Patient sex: M
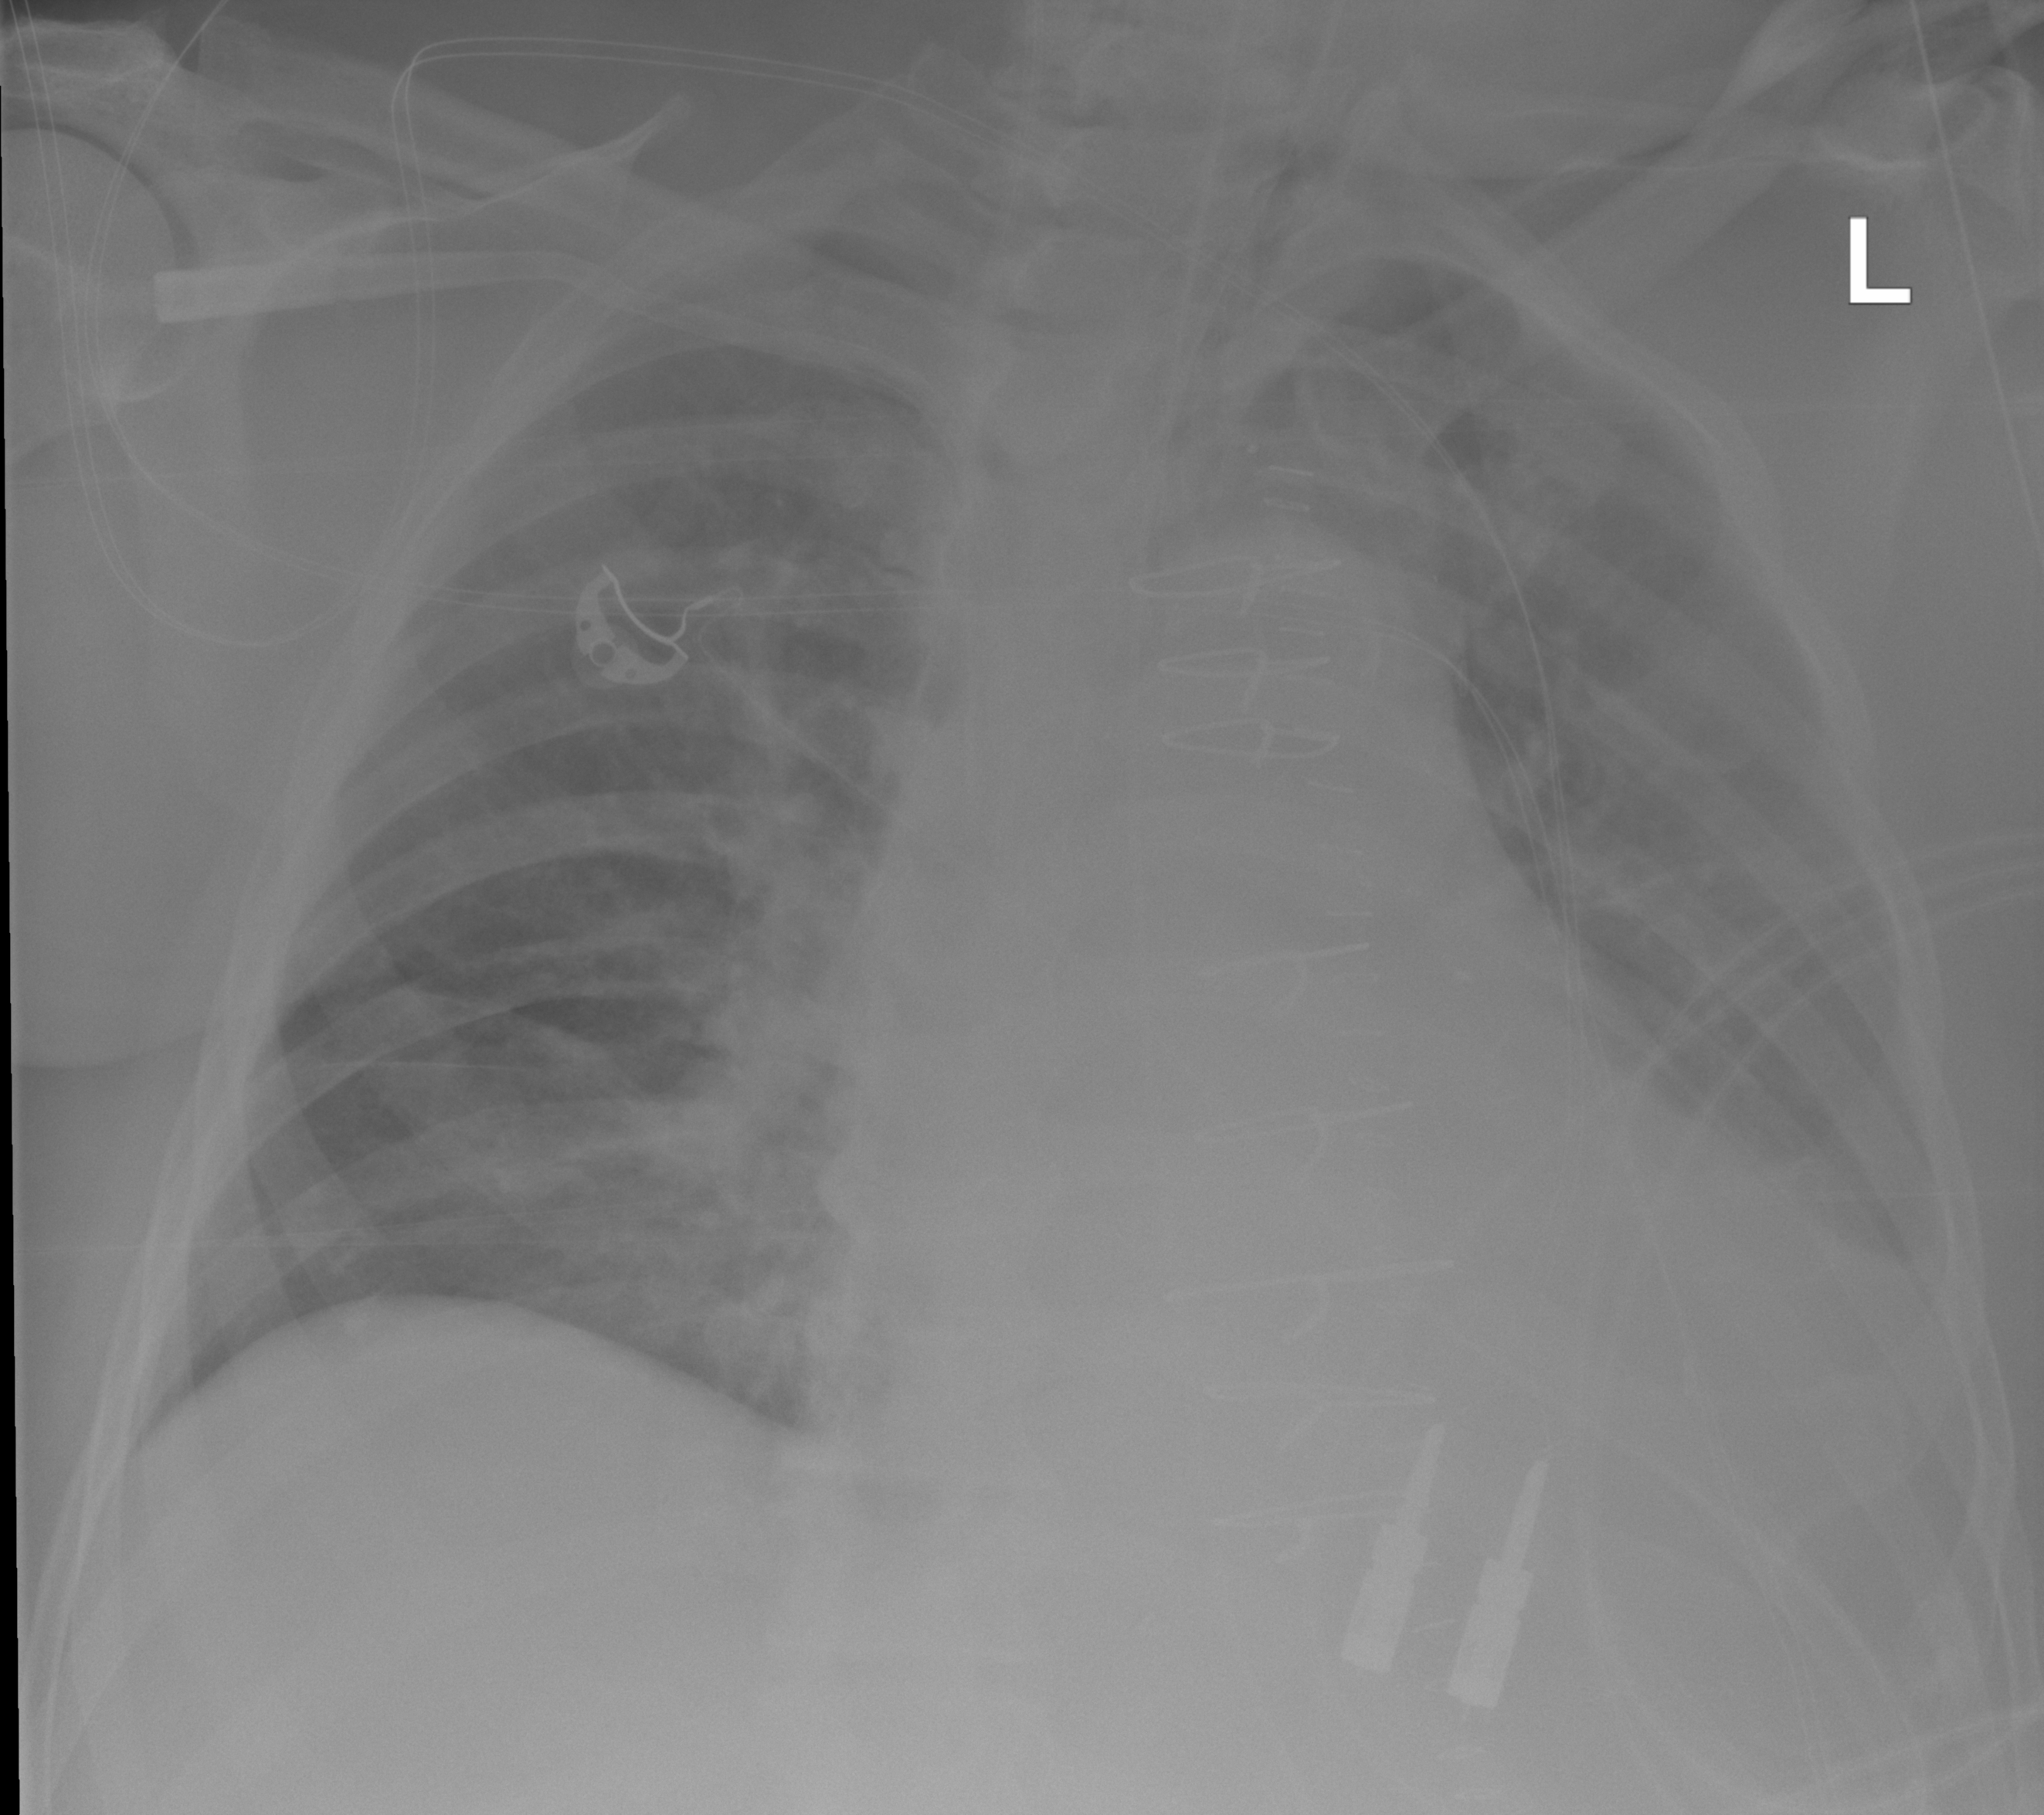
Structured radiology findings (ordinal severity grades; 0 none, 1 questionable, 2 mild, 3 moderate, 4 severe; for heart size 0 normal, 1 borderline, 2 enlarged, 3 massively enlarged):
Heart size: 2
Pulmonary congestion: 1
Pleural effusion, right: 0
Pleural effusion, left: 2
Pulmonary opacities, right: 0
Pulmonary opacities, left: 0
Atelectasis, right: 0
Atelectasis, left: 2